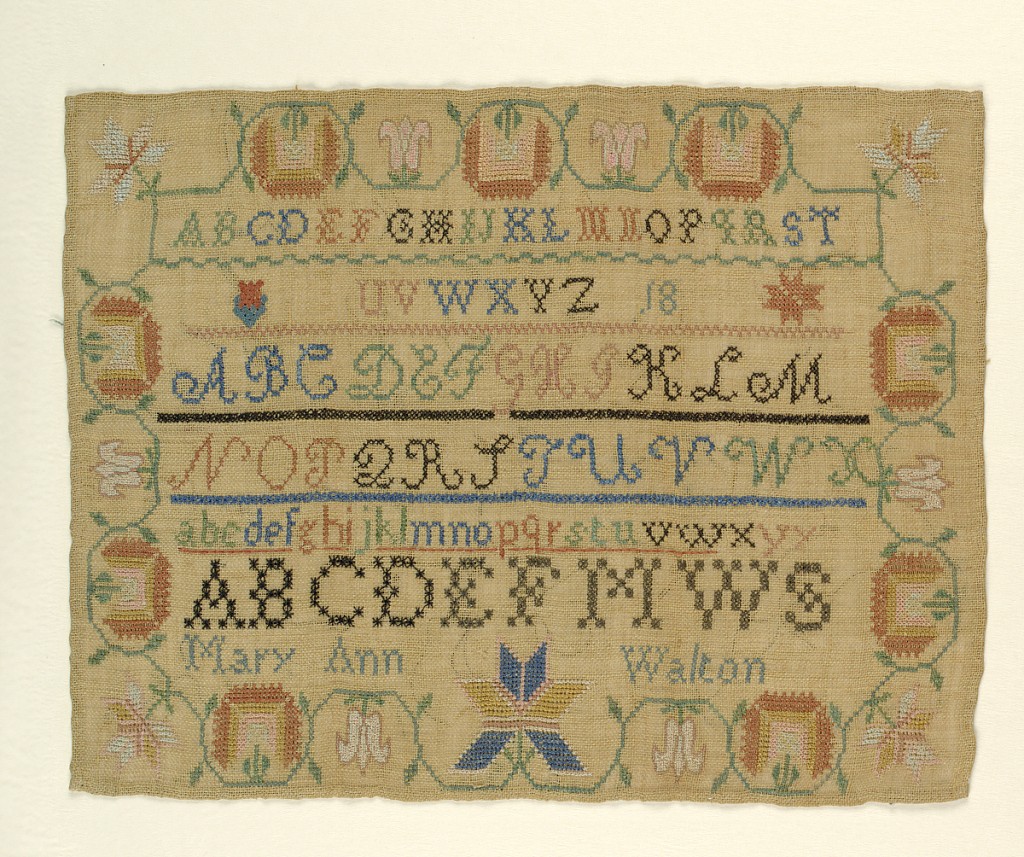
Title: Sampler
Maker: Mary Ann Walton, American
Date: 1818
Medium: silk embroidery on linen foundation Technique: embroidered in cross, tent and rococo stitches on plain weave foundation
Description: Multiple bands of alphabets separated by narrow borders, with a wide floral border of carnations and tulips, embroidered in colored silks on a coarse natural linen ground.